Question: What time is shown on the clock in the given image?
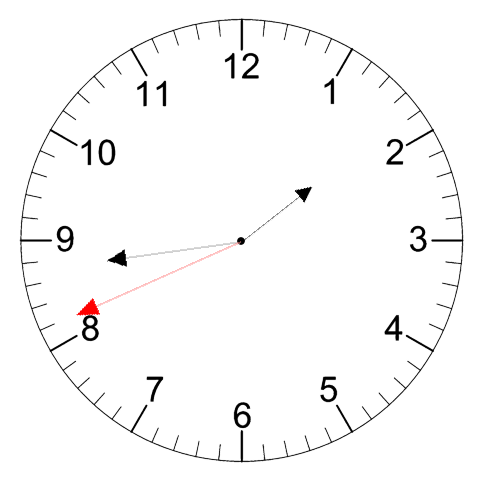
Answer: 01:43:41